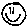
Label: smiley face